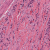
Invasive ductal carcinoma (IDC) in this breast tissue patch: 1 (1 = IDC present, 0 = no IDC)